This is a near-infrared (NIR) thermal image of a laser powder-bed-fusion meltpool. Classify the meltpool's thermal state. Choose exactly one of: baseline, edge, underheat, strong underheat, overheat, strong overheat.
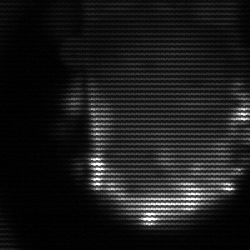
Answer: baseline